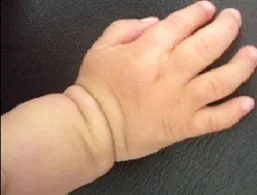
Valgus.
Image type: medical_photograph (other_medical_photograph)